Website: macys
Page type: customer-info-address
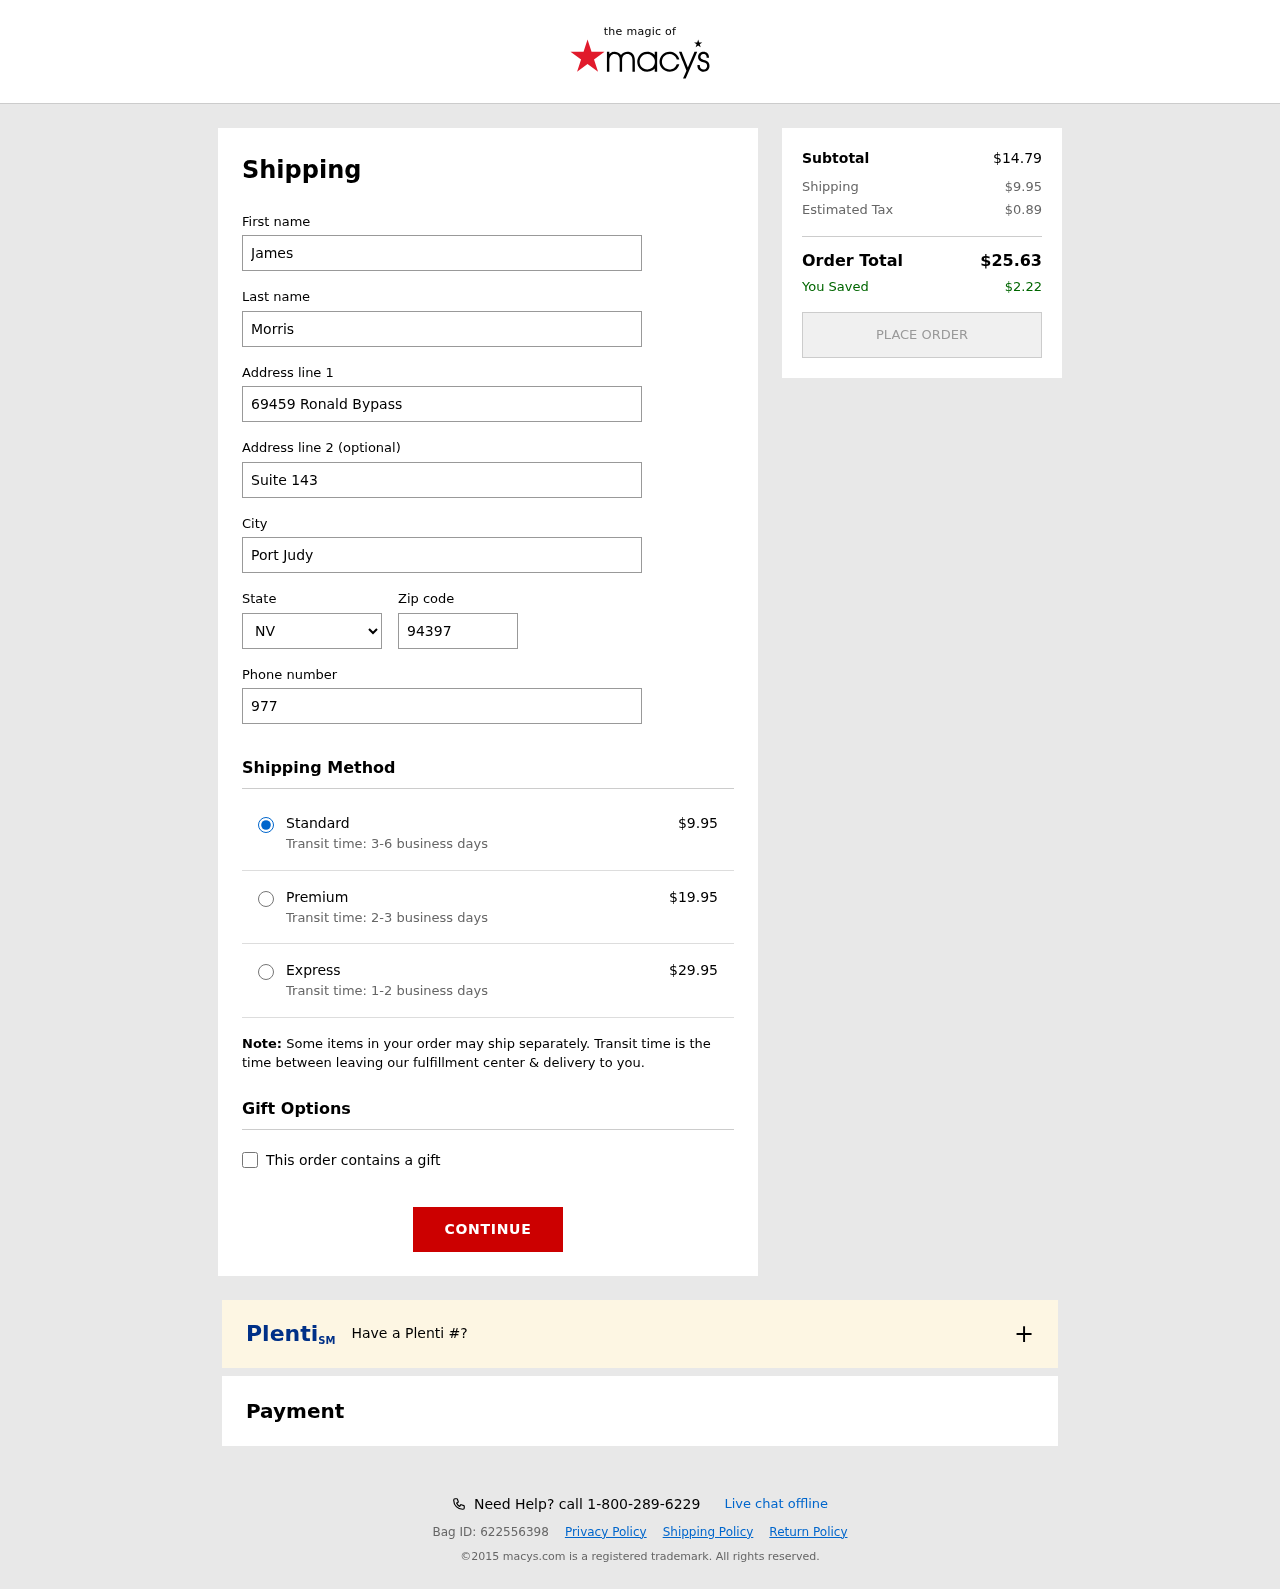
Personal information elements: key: PII_CITY
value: Port Judy
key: PII_FIRSTNAME
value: James
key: PII_LASTNAME
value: Morris
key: PII_PHONE
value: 9775722069
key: PII_POSTCODE
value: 94397
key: PII_STATE_ABBR
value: NV
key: PII_STREET
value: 69459 Ronald Bypass
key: PII_STREET2
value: Suite 143
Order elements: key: ORDER_SHIPPING_COST
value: $9.95
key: ORDER_SHIPPING_COST_PREMIUM
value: $19.95
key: ORDER_SHIPPING_COST_EXPRESS
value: $29.95
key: ORDER_SUBTOTAL
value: $14.79
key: ORDER_TAX
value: $0.89
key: ORDER_TOTAL
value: $25.63
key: ORDER_SAVINGS
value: $2.22